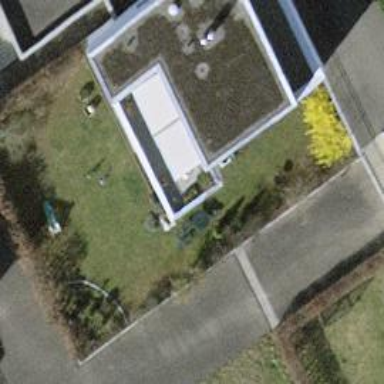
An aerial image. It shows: Building with flat roof.